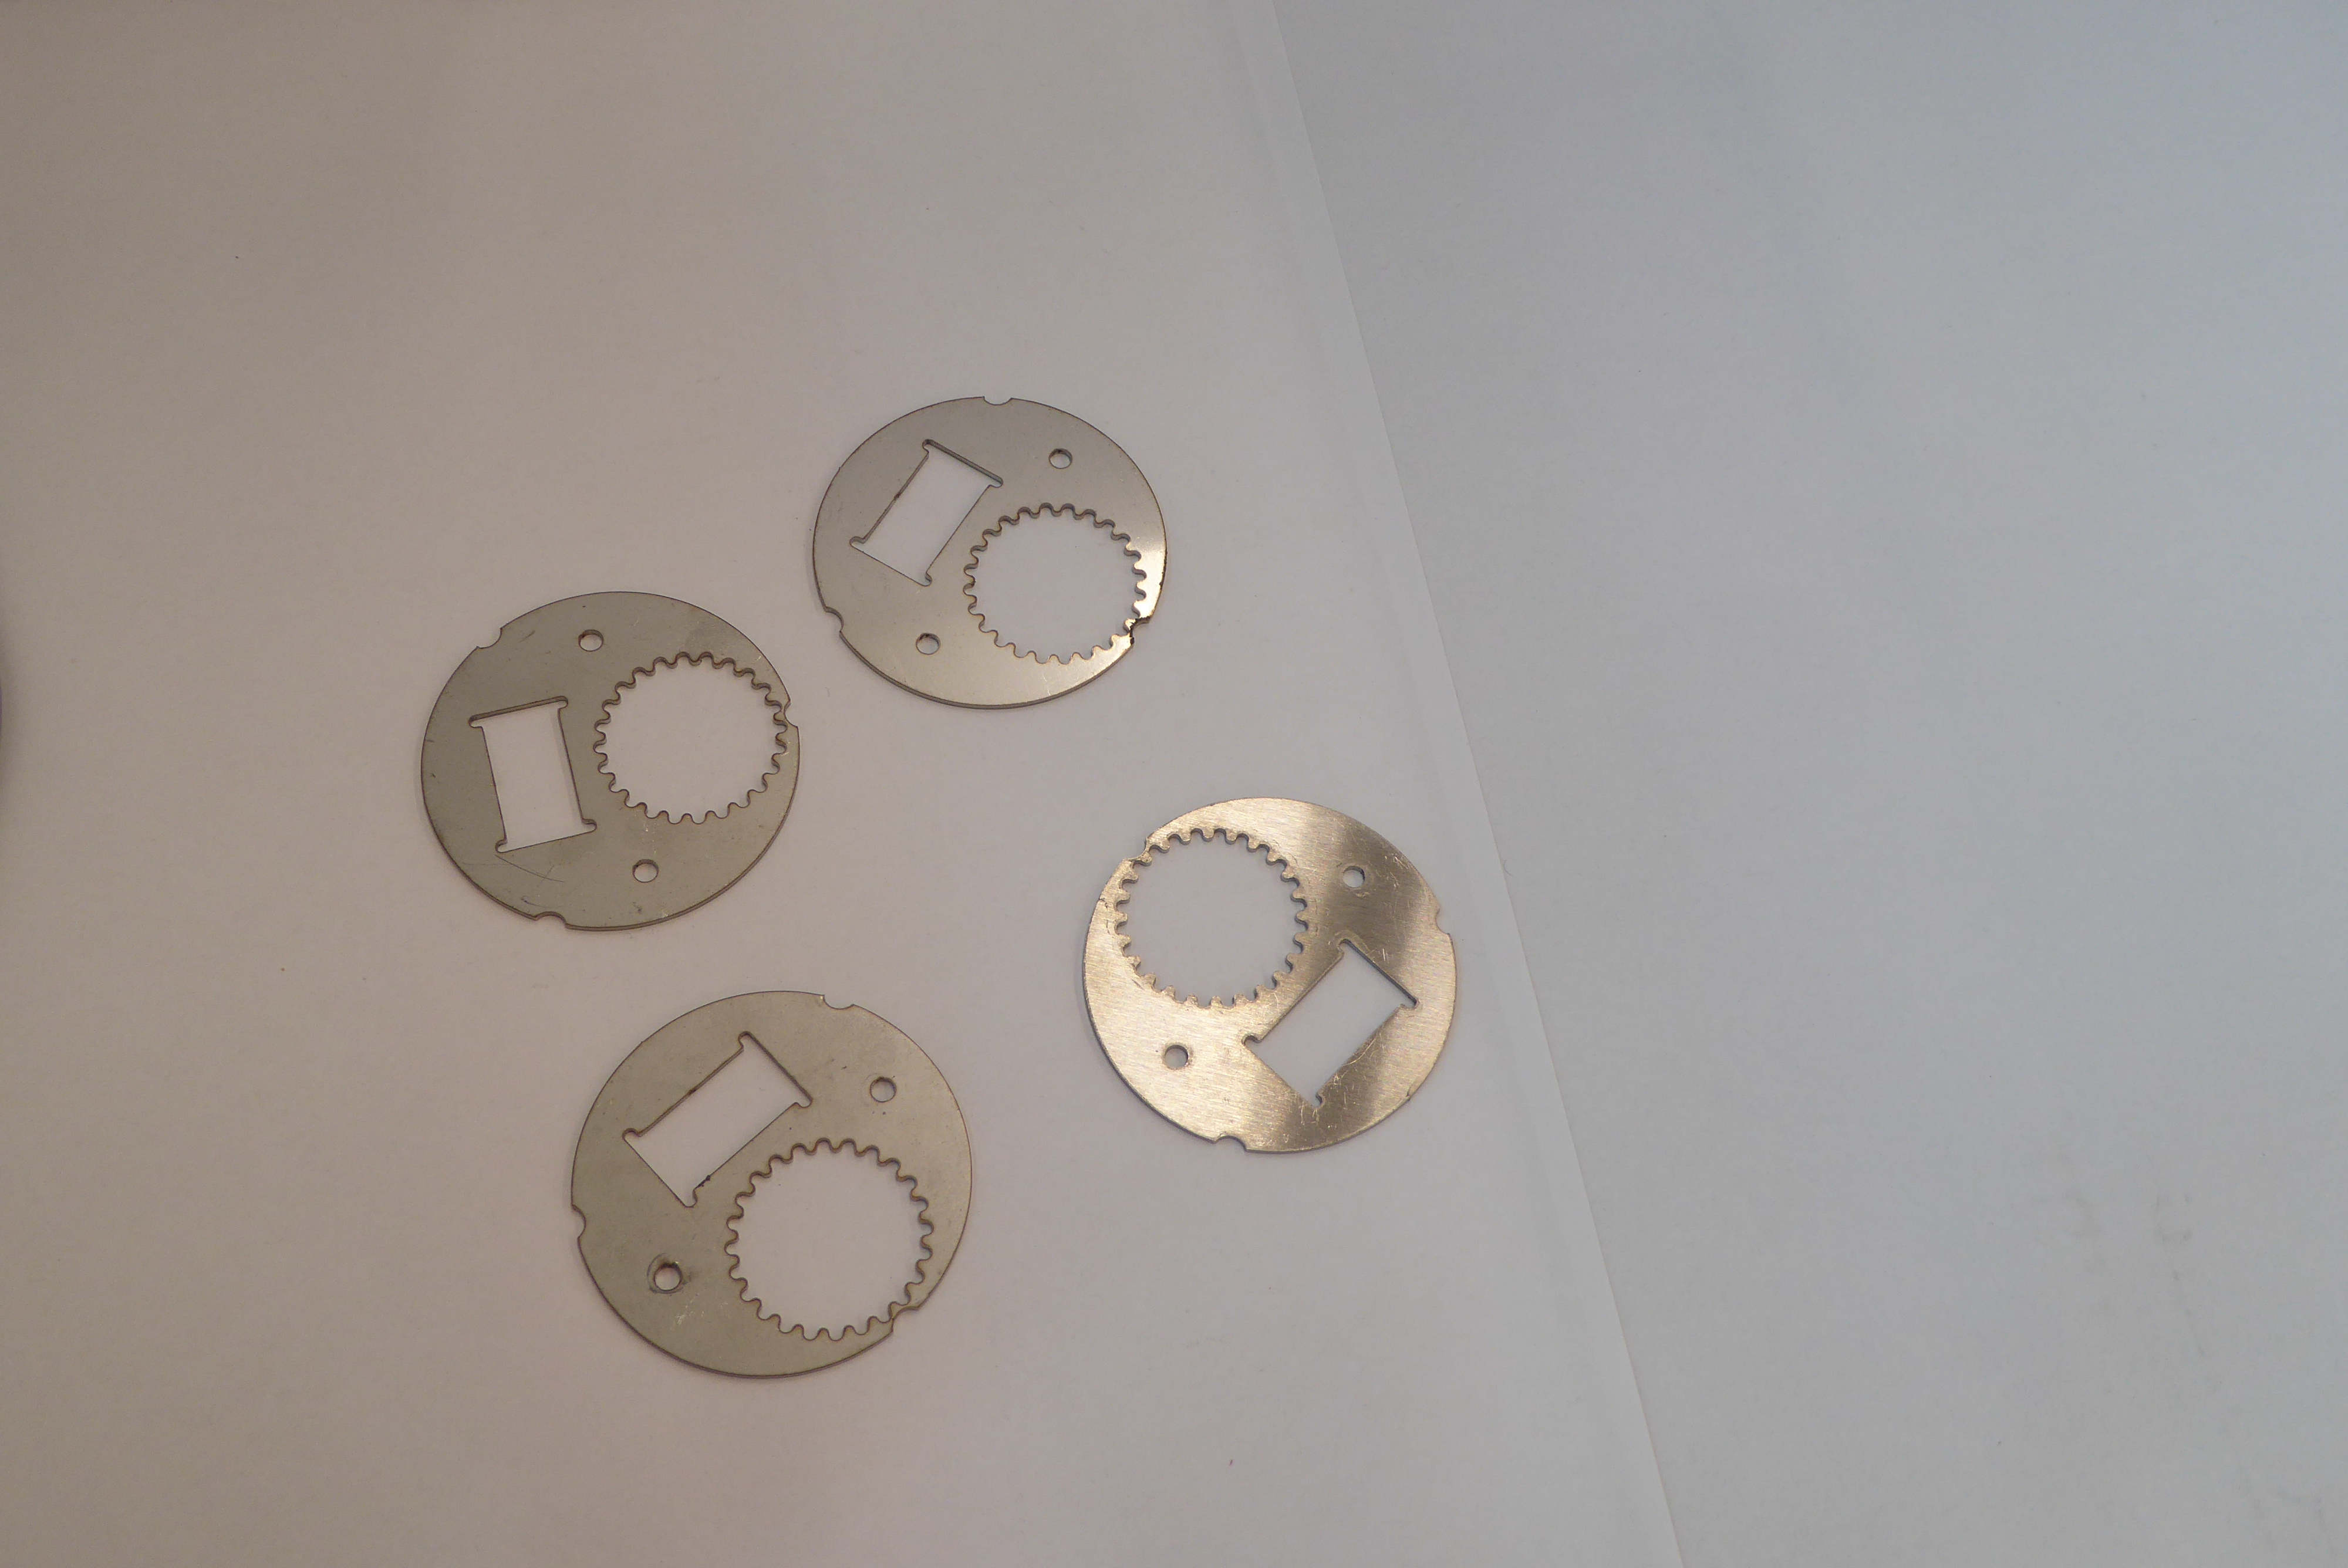
Label: Bottle Opener - Inlay